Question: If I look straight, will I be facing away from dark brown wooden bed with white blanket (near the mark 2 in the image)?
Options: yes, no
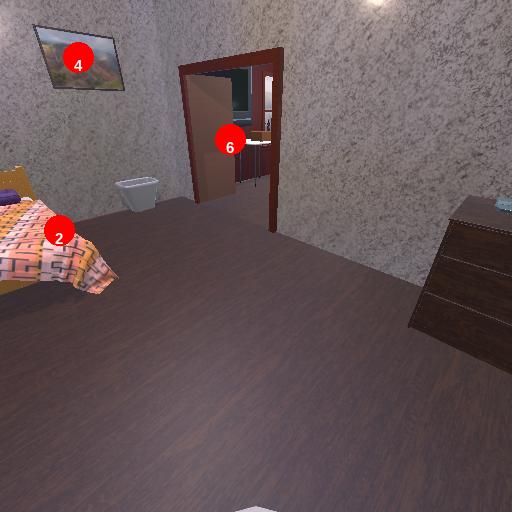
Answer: yes